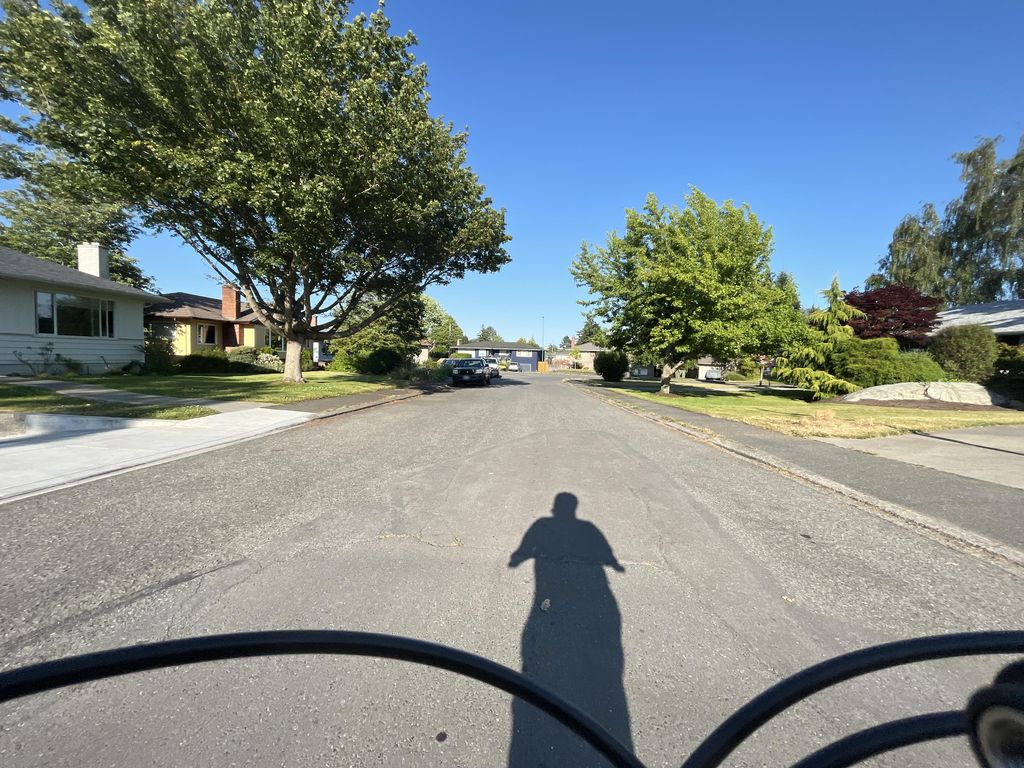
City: victoria